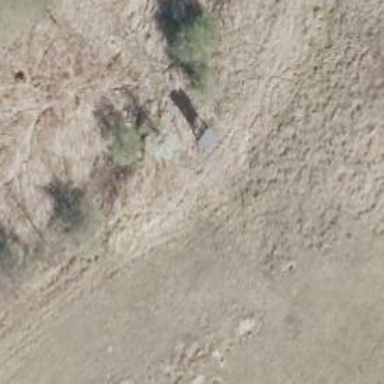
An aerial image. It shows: Hunting stand.